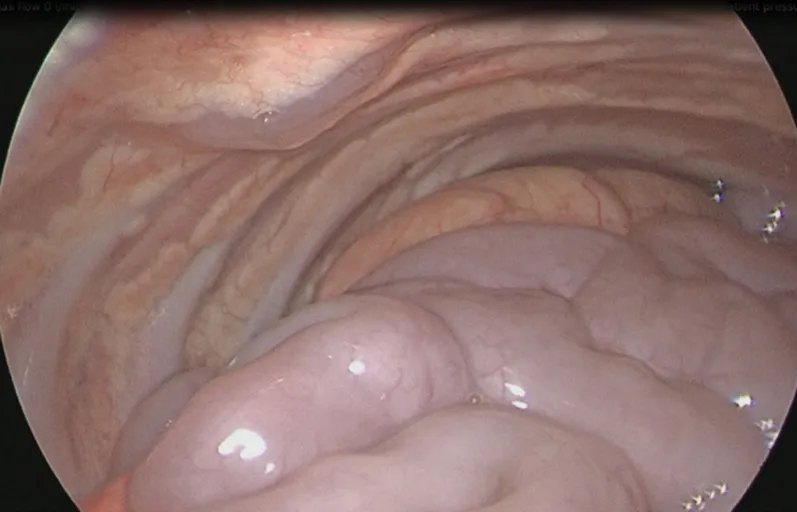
Intrathoracic kidney along with mutiple loops of small bowel.
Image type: endoscopy (gi_endoscopy)